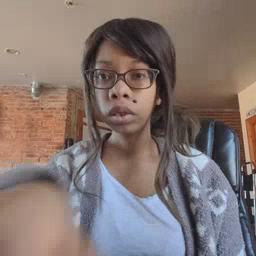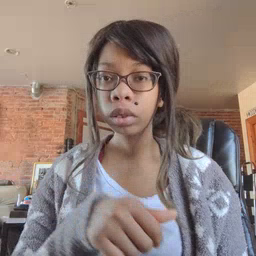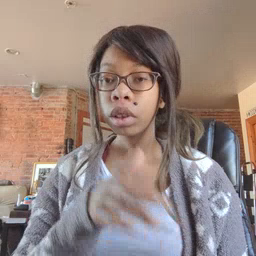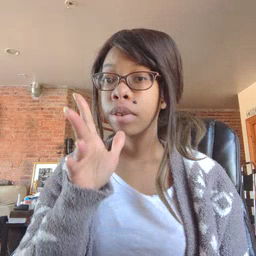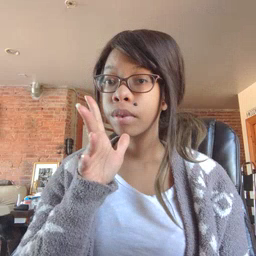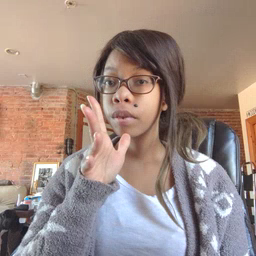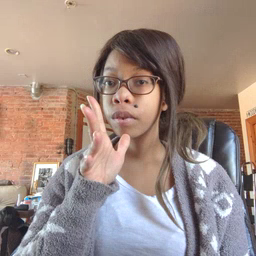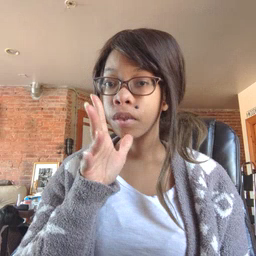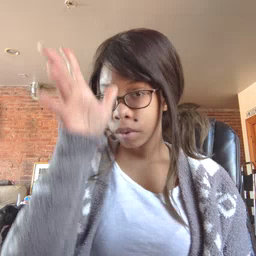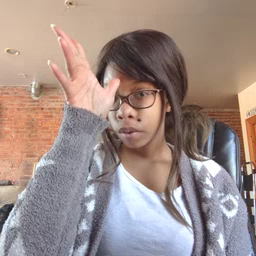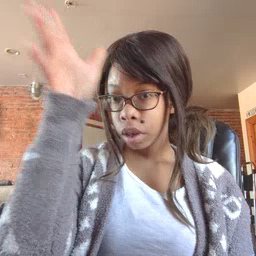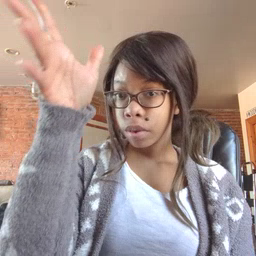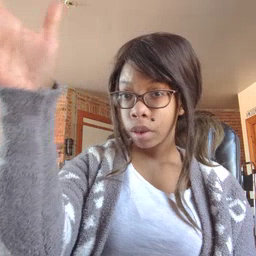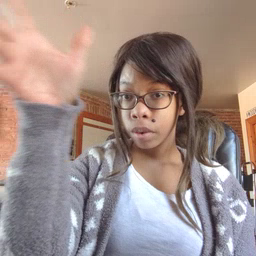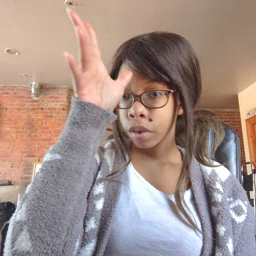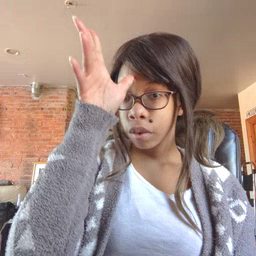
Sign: grandpa